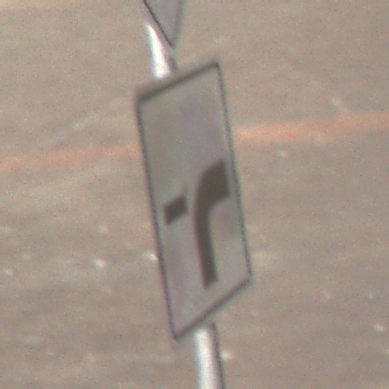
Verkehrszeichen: VerlaufVorfahrtsstrasse9
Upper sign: Vorfahrtsstrasse
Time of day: MorningAfternoon
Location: Outdoor (Urban)
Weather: PartlyCloudy
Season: NotSpecified
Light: Natural